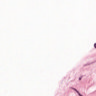
Metastatic tissue present: no